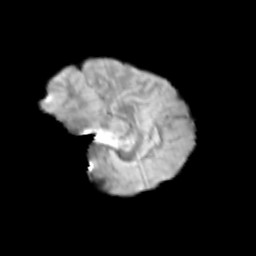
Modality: T2w
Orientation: sagittal
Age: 12
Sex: female
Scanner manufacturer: siemens
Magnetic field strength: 3 T
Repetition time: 3.8 s
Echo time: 0.07 s